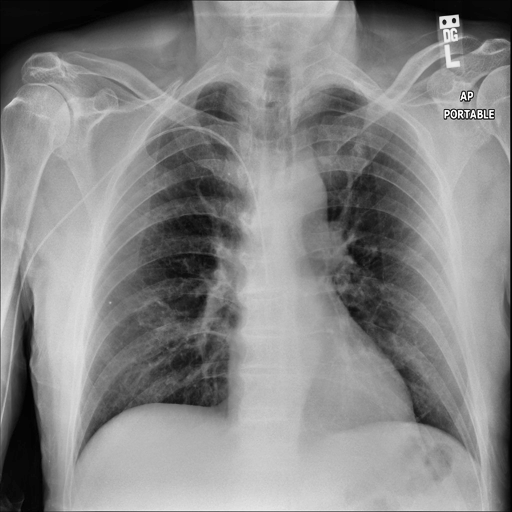
Finding: NORMAL